Field crop: maize
Growth stage: 2
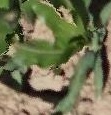
Species: maize